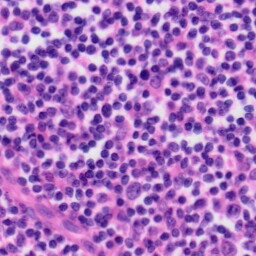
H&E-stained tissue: Tonsil